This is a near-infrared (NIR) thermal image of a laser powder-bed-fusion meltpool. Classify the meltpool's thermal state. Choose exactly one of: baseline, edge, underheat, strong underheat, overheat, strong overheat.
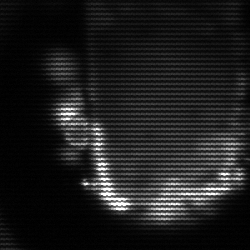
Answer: baseline